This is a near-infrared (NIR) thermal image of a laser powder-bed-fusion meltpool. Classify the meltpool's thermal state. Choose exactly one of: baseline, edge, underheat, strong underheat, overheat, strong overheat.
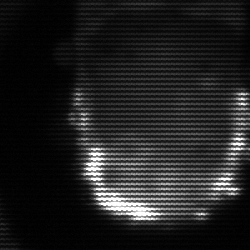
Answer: baseline